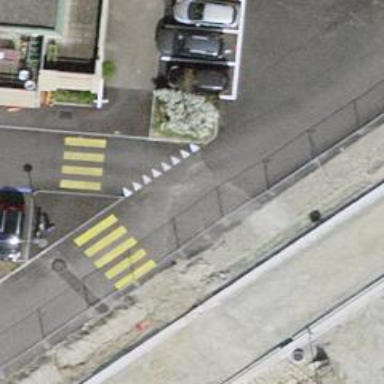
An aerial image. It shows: Platform for public transport on the road.